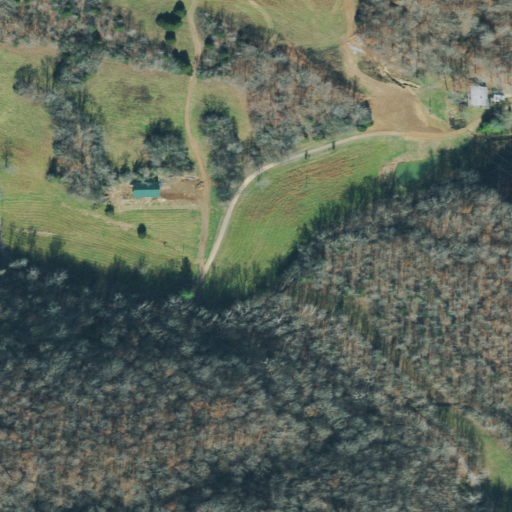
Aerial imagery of valley in Tennessee named Mayberry Hollow containing deciduous forest, pasture, open development, and mixed forest